Interaction volume radius: 5 \u00c5
Interaction volume height: 20 \u00c5
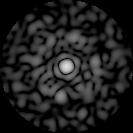
Disorder parameter: 0.8183